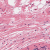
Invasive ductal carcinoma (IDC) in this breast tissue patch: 0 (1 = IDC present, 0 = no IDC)